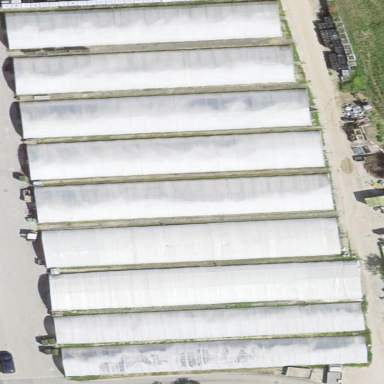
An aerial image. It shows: Greenhouse.